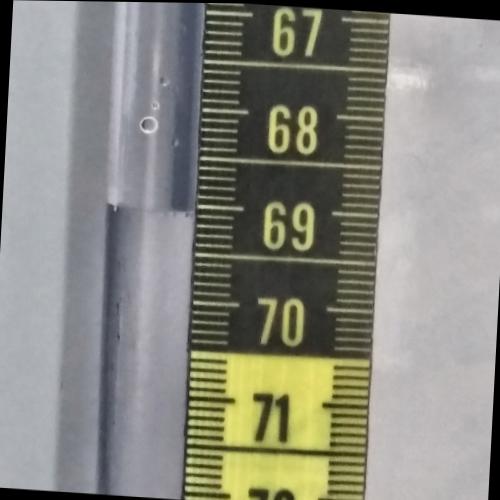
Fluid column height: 69.0 cm